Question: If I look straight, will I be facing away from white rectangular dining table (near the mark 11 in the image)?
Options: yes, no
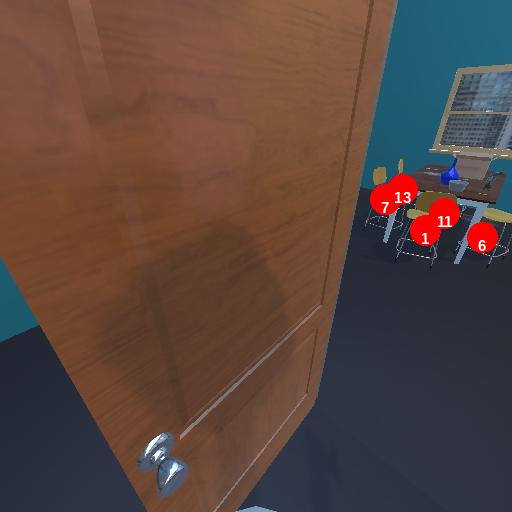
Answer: yes